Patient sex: M
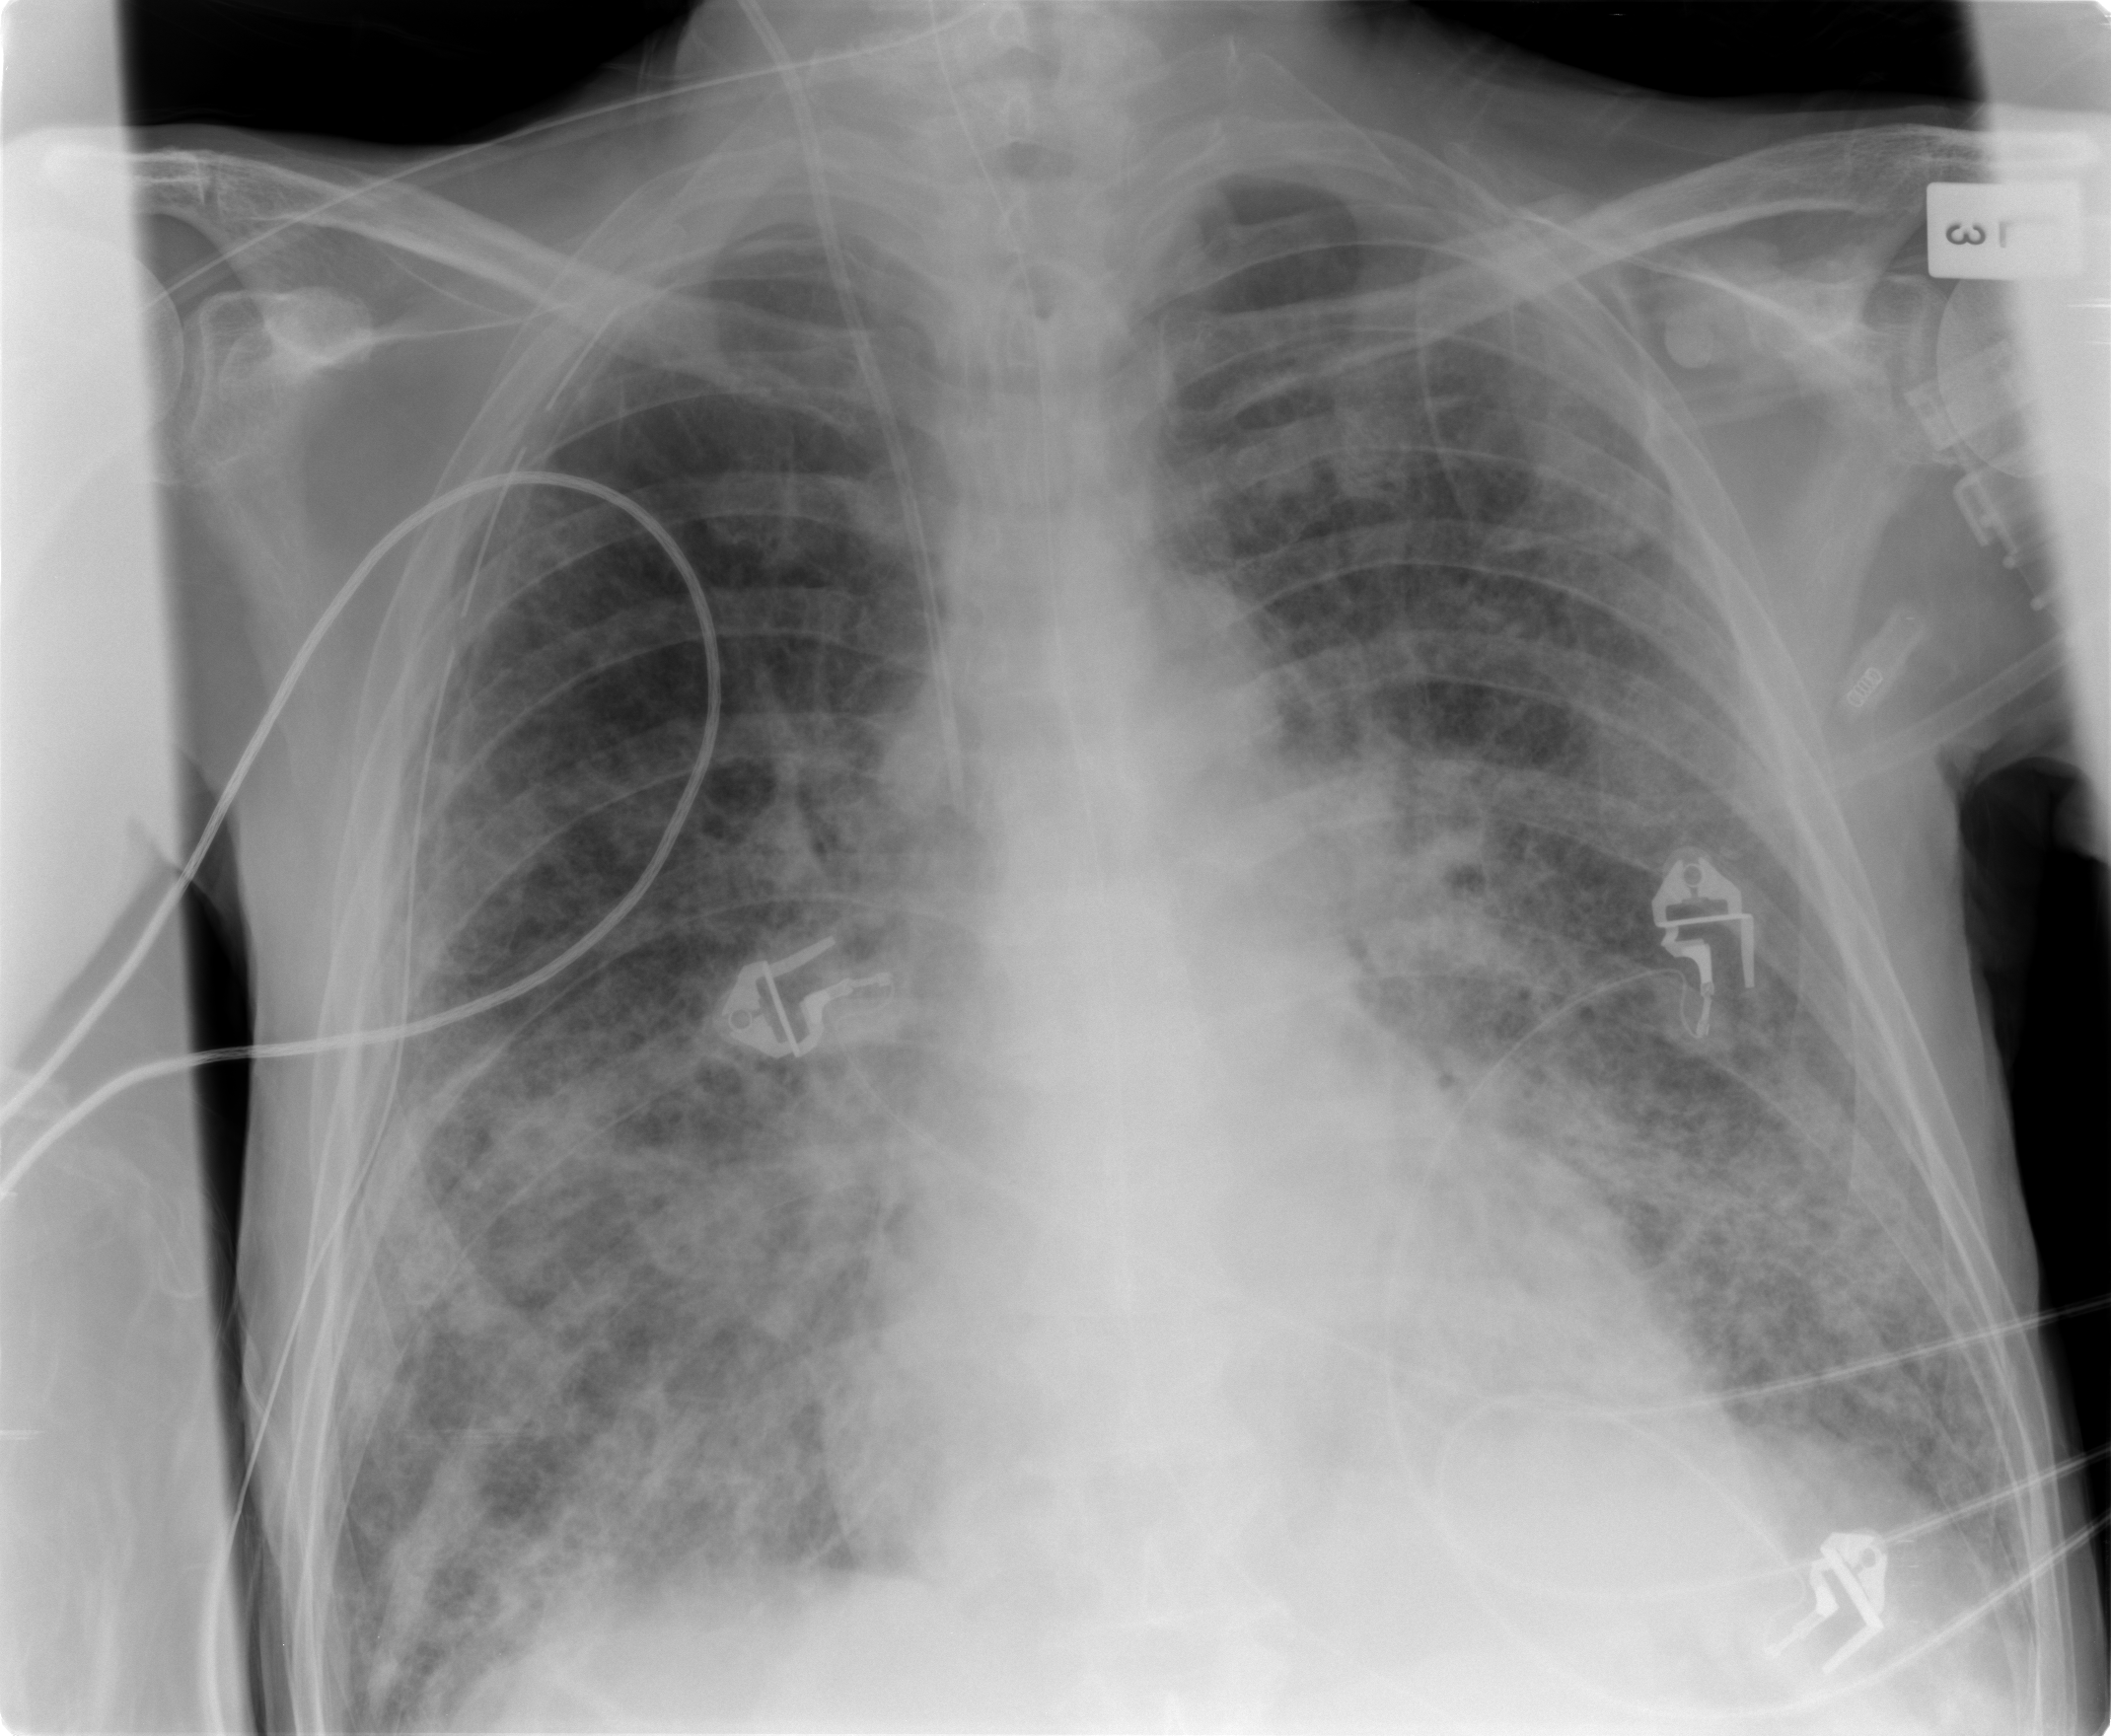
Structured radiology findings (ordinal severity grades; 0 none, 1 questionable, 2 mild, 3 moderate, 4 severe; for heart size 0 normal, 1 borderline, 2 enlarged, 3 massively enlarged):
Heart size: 2
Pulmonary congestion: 2
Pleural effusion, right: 0
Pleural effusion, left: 0
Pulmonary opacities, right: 3
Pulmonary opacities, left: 3
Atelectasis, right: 3
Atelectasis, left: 3